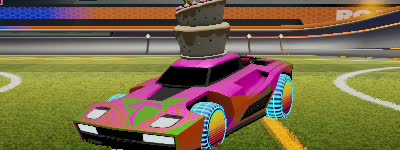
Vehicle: breakout